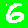
Digit: 6